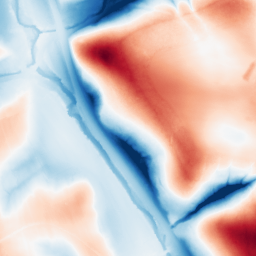
Category: classical
Decomposition family: uniform
Decomposition parameters: size: 100
Upsampling method: quartic
Upsampling parameters: scale: 2
Upsampling scale: 2